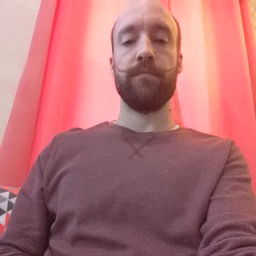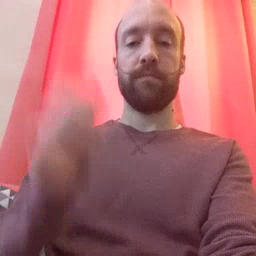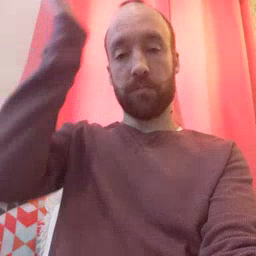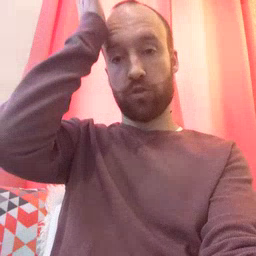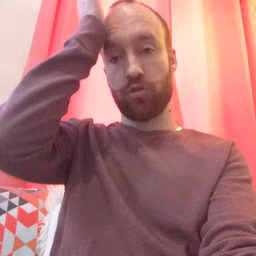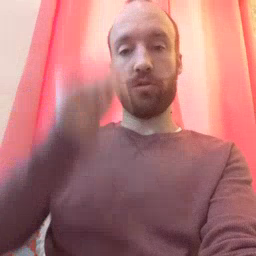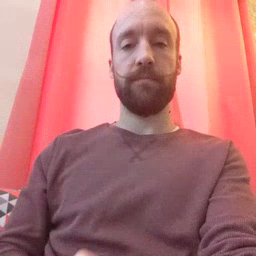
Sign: garbage